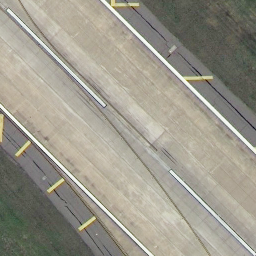
Label: runway